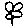
Label: flower